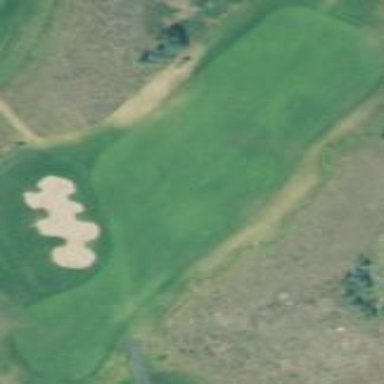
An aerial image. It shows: Golf fairway in the image.